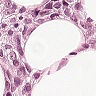
Metastatic tissue present: yes